Aerial crown-view tile of a tropical tree (Barro Colorado Island, Panama), acquired 20250124:
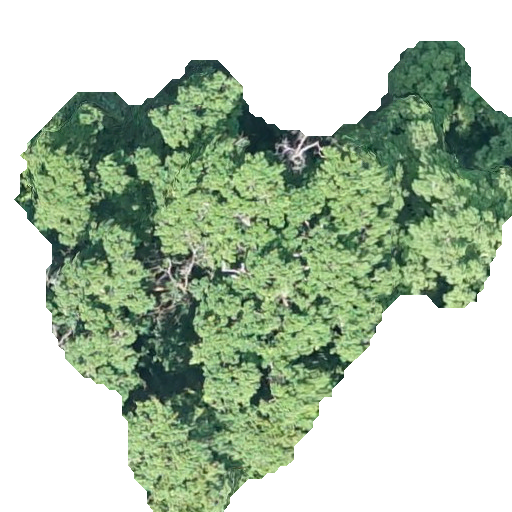
Species: Terminalia oblonga
GBIF accepted scientific name: Terminalia oblonga
Crown area: 214.849 m²